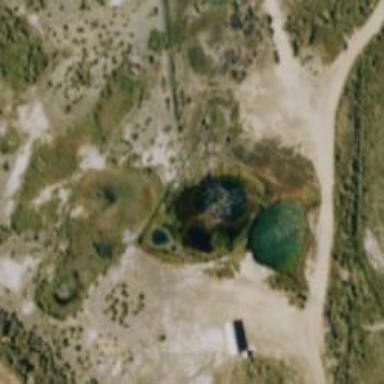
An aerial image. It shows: Natural hot spring.